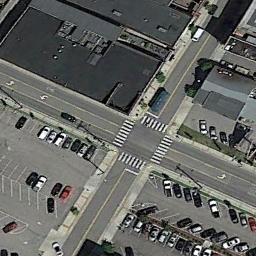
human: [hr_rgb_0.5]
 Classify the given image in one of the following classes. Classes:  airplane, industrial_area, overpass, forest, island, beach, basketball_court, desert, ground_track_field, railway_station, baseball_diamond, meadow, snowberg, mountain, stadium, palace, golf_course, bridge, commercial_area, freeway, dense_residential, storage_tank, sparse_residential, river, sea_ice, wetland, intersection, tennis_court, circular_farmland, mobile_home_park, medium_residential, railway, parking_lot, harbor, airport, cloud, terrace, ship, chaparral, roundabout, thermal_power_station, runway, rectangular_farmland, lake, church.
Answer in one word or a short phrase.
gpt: intersection